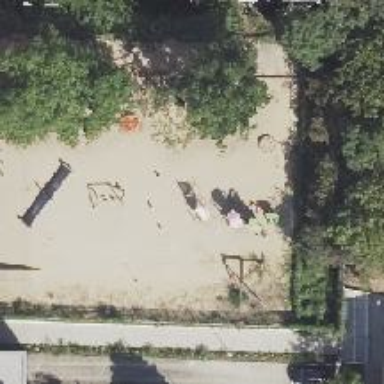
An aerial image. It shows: Playground structure.